Field crop: tomato
Growth stage: 2
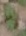
Species: solanum